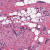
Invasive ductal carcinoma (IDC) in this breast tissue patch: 0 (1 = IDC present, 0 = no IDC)